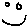
Label: smiley face